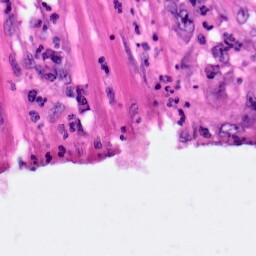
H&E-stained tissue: Pancreatic